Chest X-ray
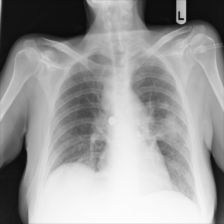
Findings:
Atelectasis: negative
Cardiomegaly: negative
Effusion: negative
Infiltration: negative
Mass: positive
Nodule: negative
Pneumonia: negative
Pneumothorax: negative
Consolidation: negative
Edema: negative
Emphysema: negative
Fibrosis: negative
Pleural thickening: negative
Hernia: negative